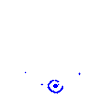
Particle: pion